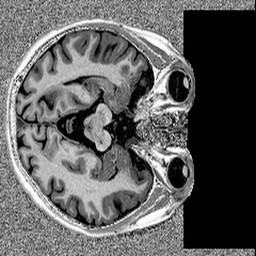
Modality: MP2RAGE
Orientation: axial
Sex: female